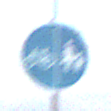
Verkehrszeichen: GetrennterRadUndGehwegRadwegLinks
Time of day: SunriseSunset
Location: Outdoor (Nature)
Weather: PartlyCloudy
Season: NotSpecified
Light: Natural